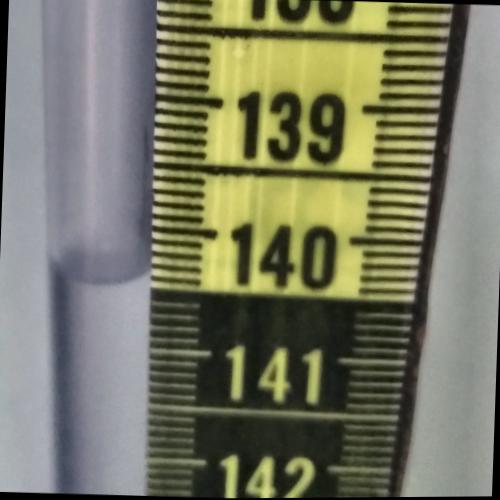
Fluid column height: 140.4 cm